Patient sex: F
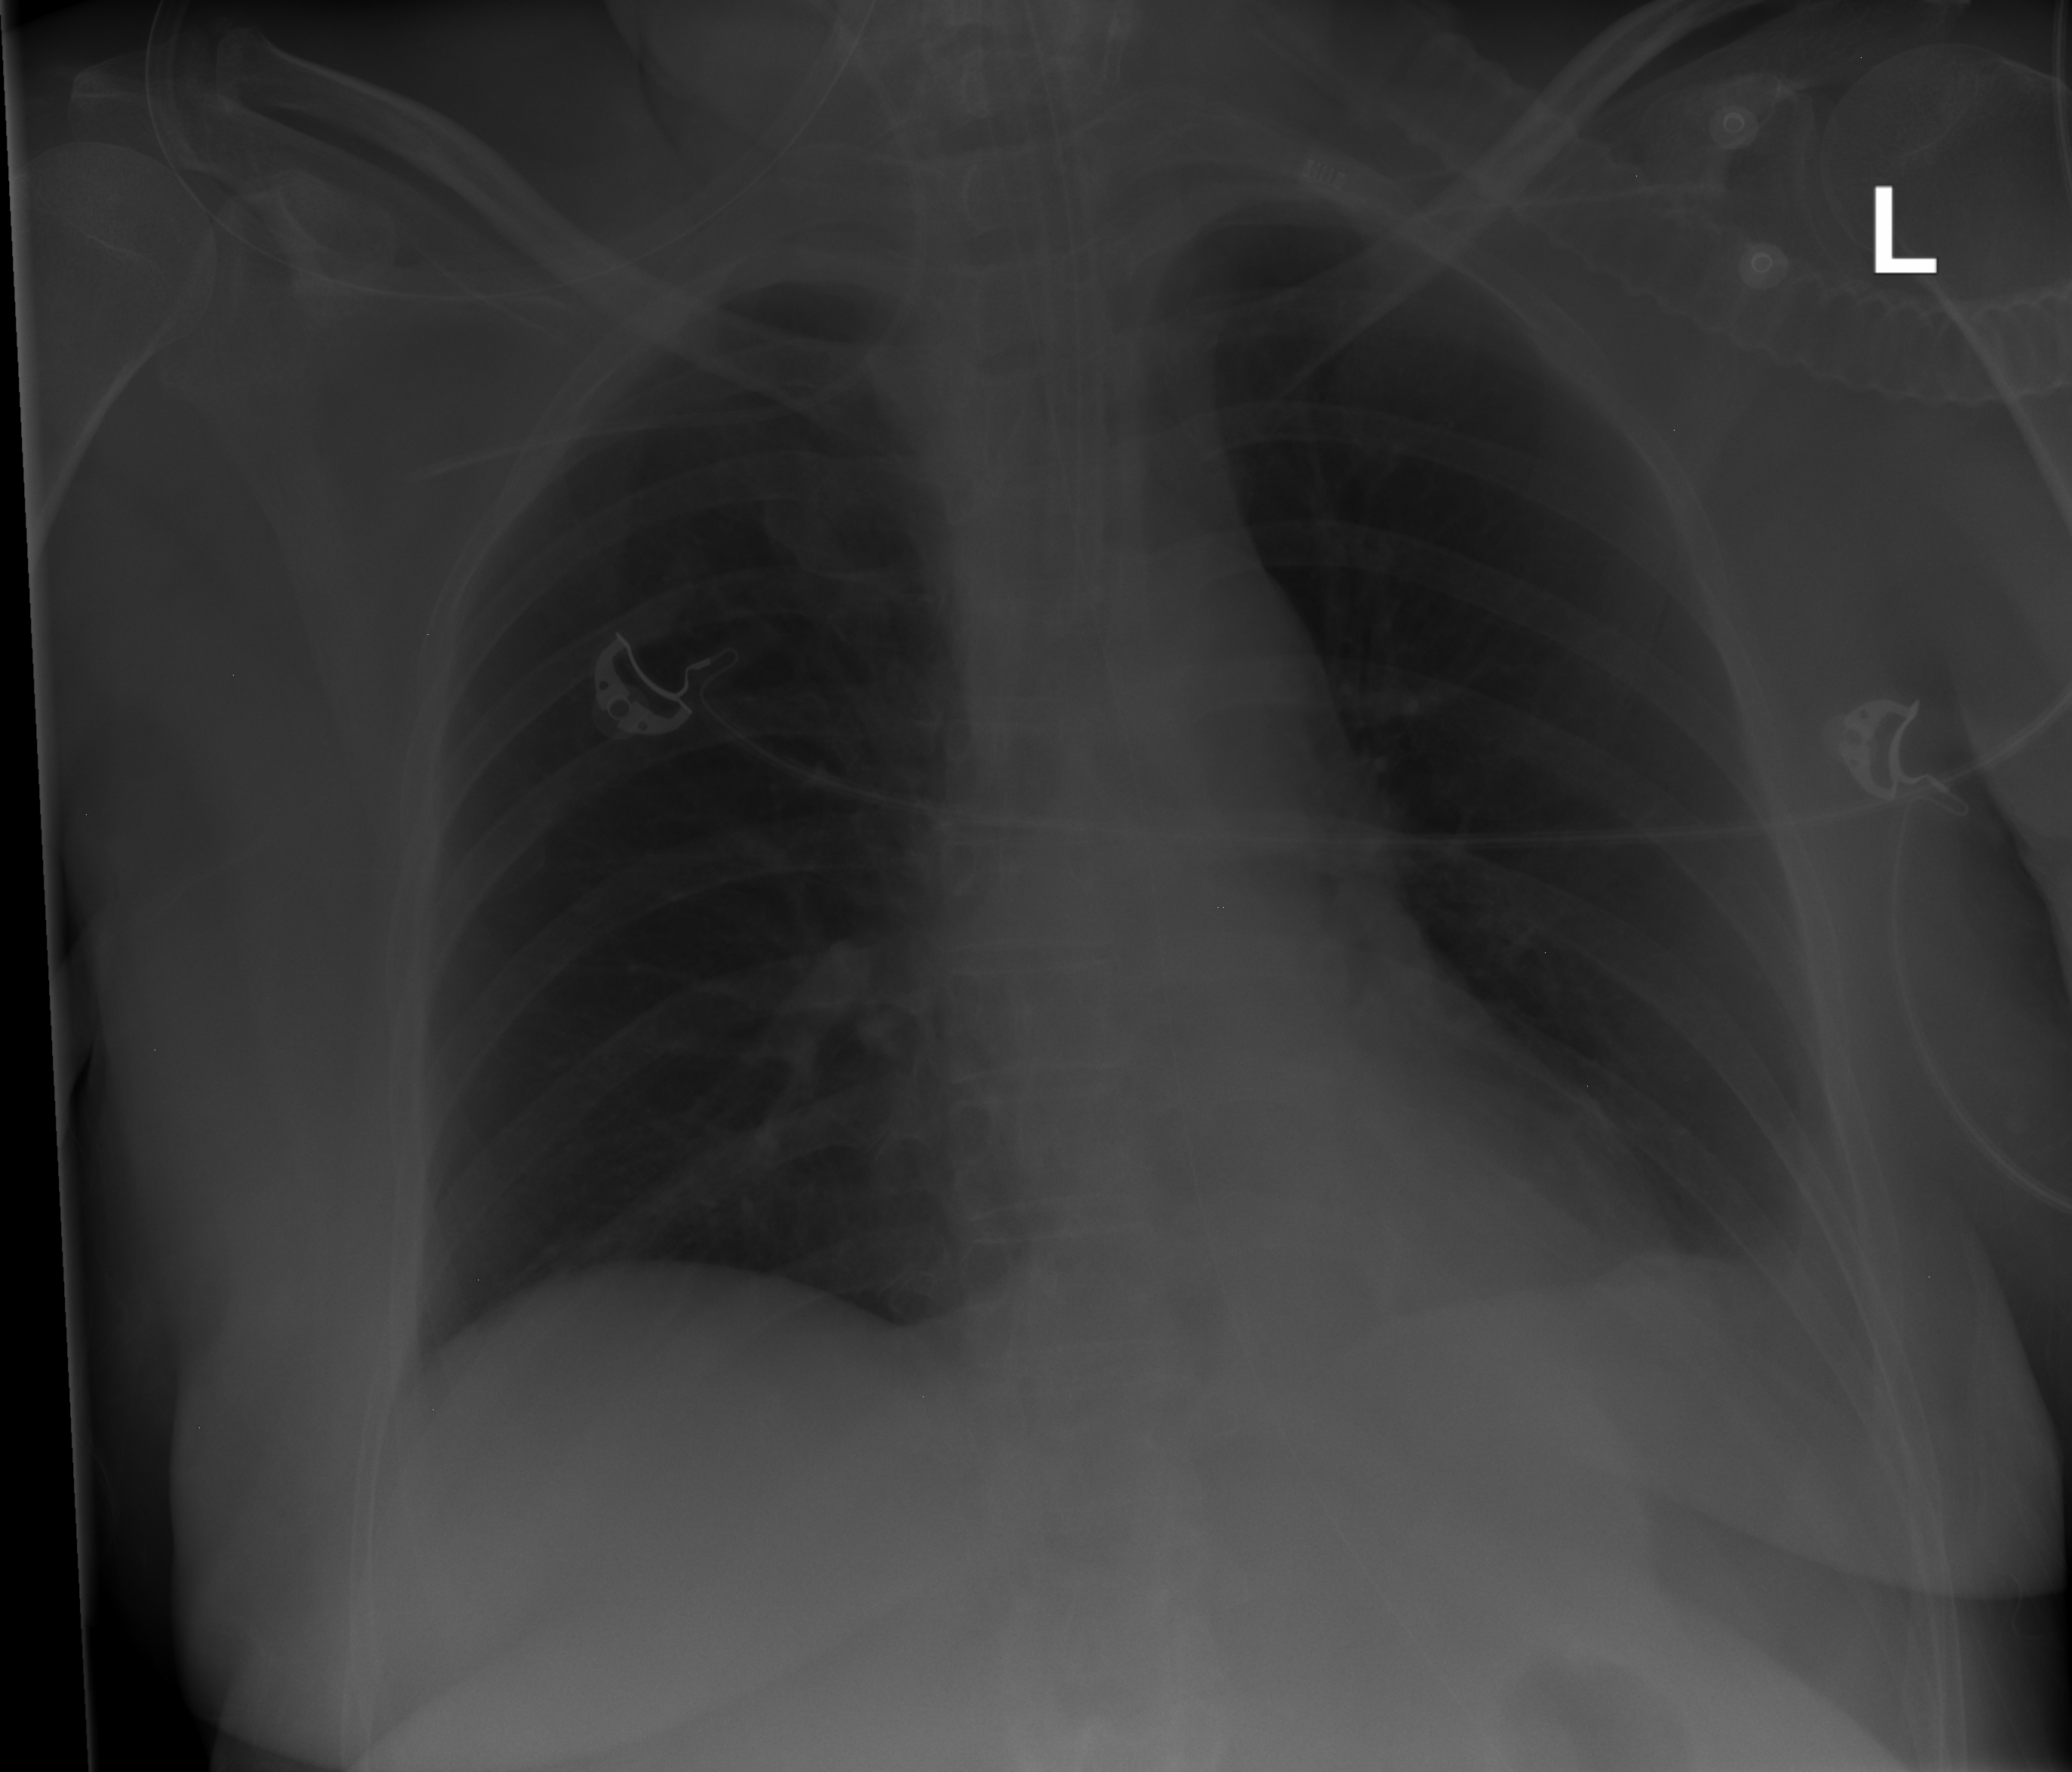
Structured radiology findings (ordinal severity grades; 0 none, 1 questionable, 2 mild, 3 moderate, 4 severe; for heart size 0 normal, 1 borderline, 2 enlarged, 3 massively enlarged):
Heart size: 0
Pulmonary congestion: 0
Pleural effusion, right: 0
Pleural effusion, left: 2
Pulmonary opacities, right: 0
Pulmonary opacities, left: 0
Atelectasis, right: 0
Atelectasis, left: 0